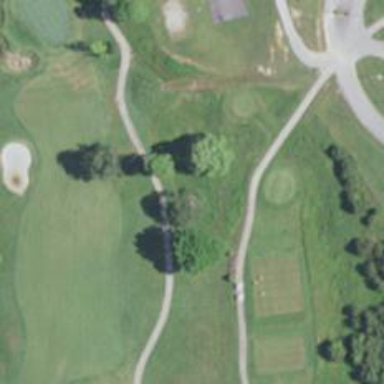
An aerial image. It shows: Path for both roads and golfers.